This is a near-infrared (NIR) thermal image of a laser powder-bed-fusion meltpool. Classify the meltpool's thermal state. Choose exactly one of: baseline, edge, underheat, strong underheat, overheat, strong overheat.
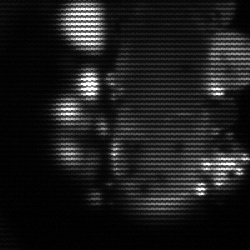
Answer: strong underheat